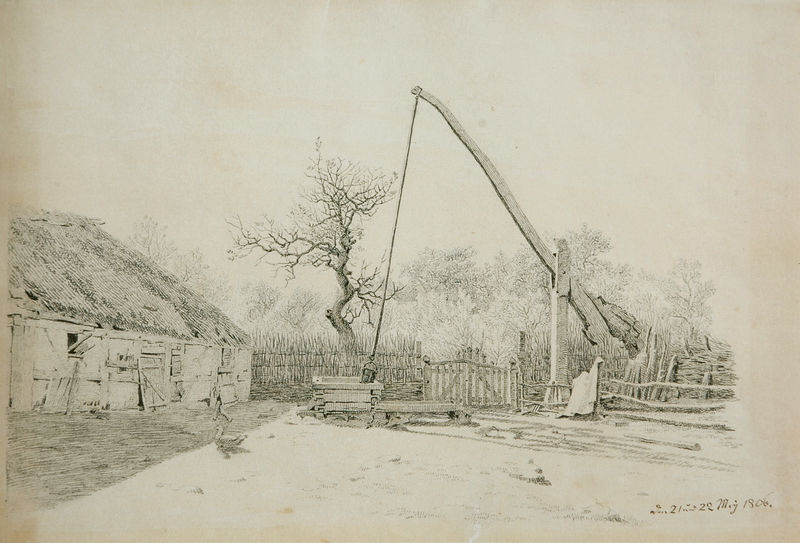
Titel: Bauernhof mit Ziehbrunnen
Künstler: Caspar David Friedrich
Standort: Schweinfurt
Institution: Museum Georg Schäfer
Schlagwörter: baum, himmel, schatten, vogel, weiß, bäume, landschaft, äste, braun, fenster, grau, hell, hintergrund, holz, licht, schwarz, stroh, tür, zeichnung, dach, gebäude, gras, haus, rasen, tier, tiere, tuch, weg, wiese, zaun, beige, alt, arm, stein, steine, signatur, ast, einsamkeit, kühe, schilf, vögel, gatter, hütte, boden, land, decke, wald, arbeit, bauern, brunnen, pferde, schuppen, garten, papier, ruhe, ente, schwan, heu, reisig, verlassen, zug, dorf, grafik, graphik, kahl, monochrom, linien, bauernhof, hof, latten, lattenzaun, türe, winter, enten, holzzaun, platz, ziehen, bank, stille, balken, bretter, menschenleer, striche, tor, tusche, ruine, reetdach, scheune, strohdach, gerät, kran, seil, detailliert, druck, radierung, stich, schwarzweiß, bleistift, entwurf, kaputt, anwesen, ländlich, karg, bran, bauernhaus, stall, wäldchen, fachwerk, gehöft, landwirtschaft, hot, knorrig, huhn, eimer, bäuerlich, verschlag, baustelle, ziehbrunnen, gartentor, reet, pumpe, hebel, ungarn, wassereimer, einfriedung, aun, bruchbude, d, 1906, 1806, pustabrunnen, scheune und brunnen, hütte strohdach, pusta, pumpe zeichnung hütte brunnen, bleistift kohle, burgenland, hebebrunnen